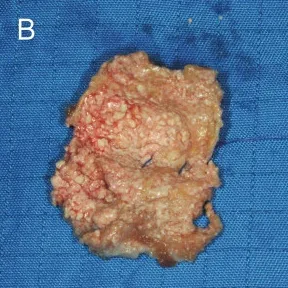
Surgical . The inner wall of the lesion consisted of cobblestone-shaped structures (B).
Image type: medical_photograph (other_medical_photograph)